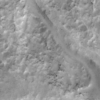
Label: not_dusty